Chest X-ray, AP view. Patient: 63 years old, sex F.
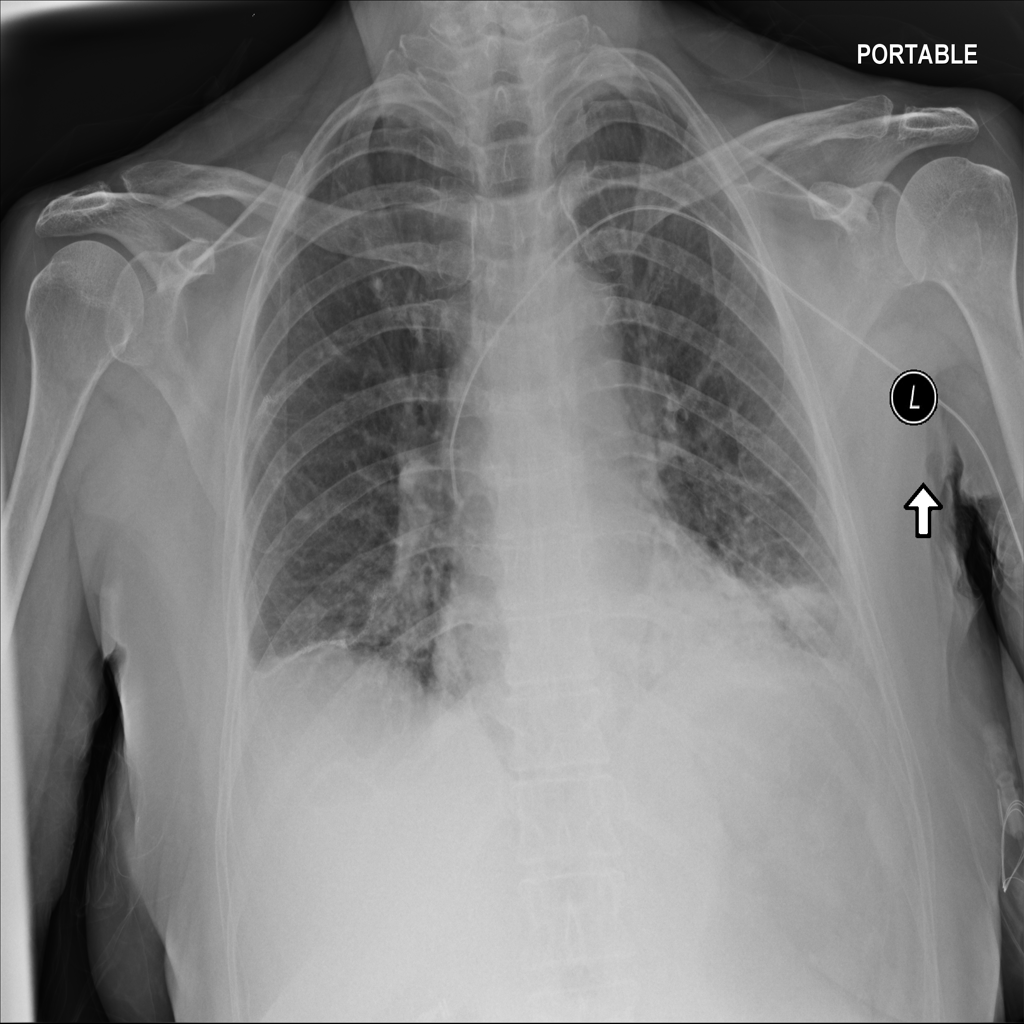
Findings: No Finding